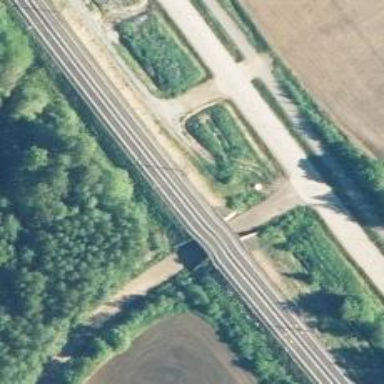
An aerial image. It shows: Bridge with electrified continuous railway track and contact line.